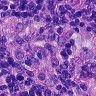
Metastatic tissue present: no